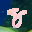
Label: 8